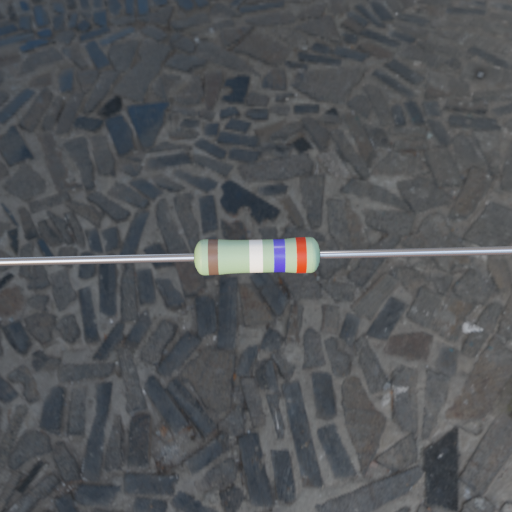
Resistor colour bands (in order): brown, white, blue, red